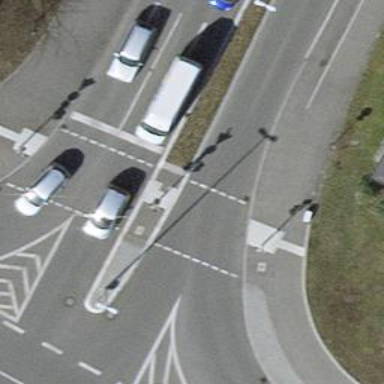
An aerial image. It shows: Road crossing with traffic signals.